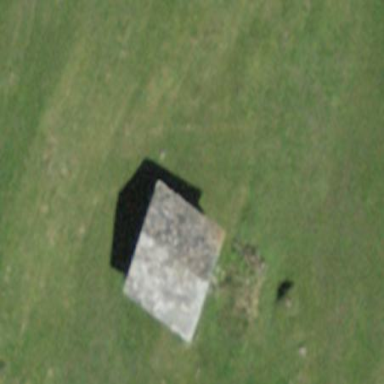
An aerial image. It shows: Barn.